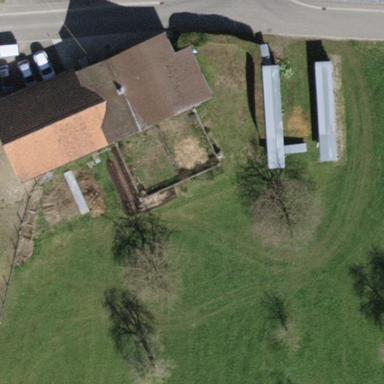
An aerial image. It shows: Farmyard area.